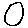
Label: circle